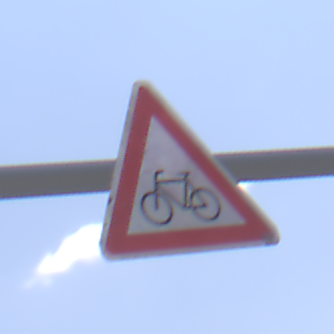
Verkehrszeichen: RadverkehrRechts
Umgebung: Outdoor, Nature
Tageszeit: Midday
Wetter: PartlyCloudy
Licht: Natural
Jahreszeit: NotSpecified
Kontrast: HighContrast